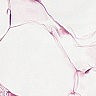
Metastatic tissue present: no